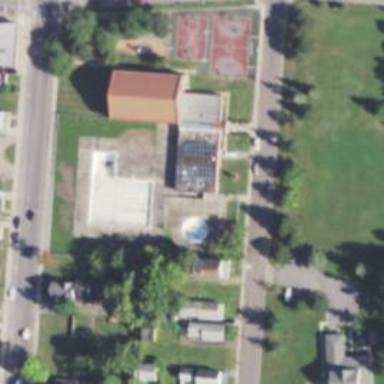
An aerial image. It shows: Civic building that serves as community center.